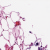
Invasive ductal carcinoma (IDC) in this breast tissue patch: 0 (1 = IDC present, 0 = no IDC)